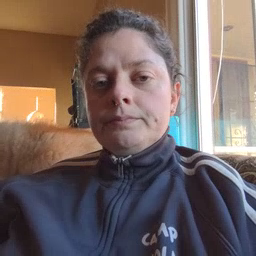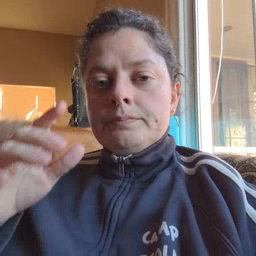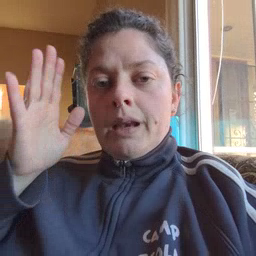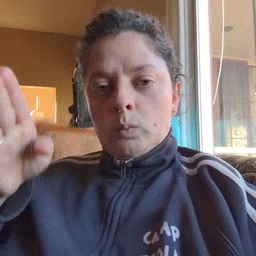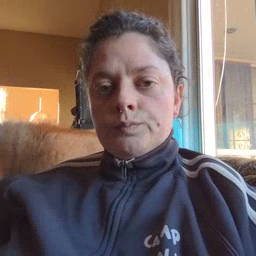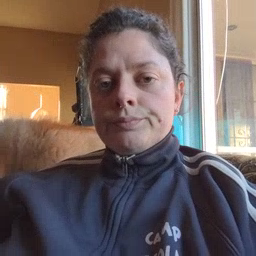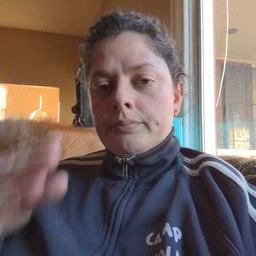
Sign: hello